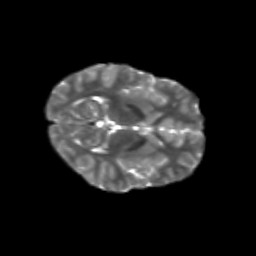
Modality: T2w
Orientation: axial
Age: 9
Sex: male
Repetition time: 9.5 s
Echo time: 0.089 s